Question: Please have a look at the following:
'''
<RelativeLayout xmlns:android="http://schemas.android.com/apk/res/android"
xmlns:tools="http://schemas.android.com/tools"
android:layout_width="match_parent"
android:layout_height="match_parent"
android:paddingBottom="@dimen/activity_vertical_margin"
android:paddingLeft="@dimen/activity_horizontal_margin"
android:paddingRight="@dimen/activity_horizontal_margin"
android:paddingTop="@dimen/activity_vertical_margin"
tools:context=".MainActivity" >
<TextView
android:id="@+id/textView1"
android:layout_width="wrap_content"
android:layout_height="wrap_content"
android:layout_alignParentTop="true"
android:layout_marginLeft="202dp"
android:textAppearance="?android:attr/textAppearanceMedium"
android:layout_centerHorizontal="true"
android:text="100 de 554" />
<LinearLayout
android:layout_width="300dp"
android:layout_height="100dp"
android:background="@drawable/round_corners"
android:layout_centerVertical="true"
android:layout_below="@id/textView1"
android:gravity="center"
android:layout_centerHorizontal="true">
<TextView
android:id="@+id/word"
android:layout_width="wrap_content"
android:layout_height="wrap_content"
android:layout_gravity="center"
android:gravity="center"
android:text="Text"
android:textSize="50sp" />
</LinearLayout>
</RelativeLayout>
'''
This gives the below UI

As you can see, I have used the methods to make the layout center. But it is not centered properly, which means it is not in the middle of the screen.
Any idea to make it center?
Note: If I add manual padding and margins to make it center (vertically), it might look differently in different devices. That would be an issue.
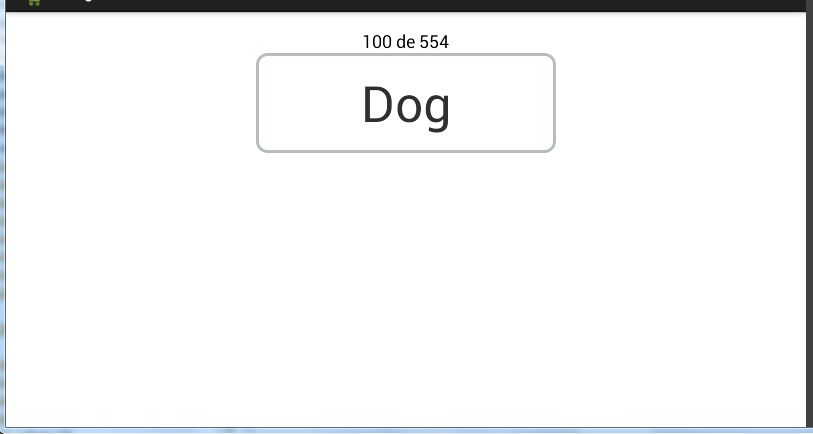
Answer: Try this:
'''
<RelativeLayout xmlns:android="http://schemas.android.com/apk/res/android"
xmlns:tools="http://schemas.android.com/tools"
android:layout_width="match_parent"
android:layout_height="match_parent"
android:paddingBottom="@dimen/activity_vertical_margin"
android:paddingLeft="@dimen/activity_horizontal_margin"
android:paddingRight="@dimen/activity_horizontal_margin"
android:paddingTop="@dimen/activity_vertical_margin"
tools:context=".MainActivity" >
<LinearLayout
android:layout_width="wrap_content"
android:layout_height="wrap_content"
android:gravity="center_horizontal"
android:orientation="vertical"
android:layout_centerInParent="true">
<TextView
android:id="@+id/textView1"
android:layout_width="wrap_content"
android:layout_height="wrap_content"
android:layout_marginLeft="202dp"
android:textAppearance="?android:attr/textAppearanceMedium"
android:text="100 de 554" />
<LinearLayout
android:layout_width="300dp"
android:layout_height="100dp"
android:background="@drawable/round_corners"
android:gravity="center">
<TextView
android:id="@+id/word"
android:layout_width="wrap_content"
android:layout_height="wrap_content"
android:layout_gravity="center"
android:gravity="center"
android:text="Text"
android:textSize="50sp" />
</LinearLayout>
</LinearLayout>
</RelativeLayout>
'''
Basically it wraps your content in a 'LinearLayout' with 'layout_centerInParent' set to 'true'.
<URL>